Question: I have been trying to write Background Task that would show raw push notification as toast. I got push notifications working when app is running.
This is my background task class:
'''
public sealed class BackgroundNotificationsTask : IBackgroundTask
{
public void Run(IBackgroundTaskInstance taskInstance)
{
RawNotification notification = (RawNotification)taskInstance.TriggerDetails;
string content = notification.Content;
Debug.WriteLine("Background raw notification obtained!");
//SendNotification(content);
}
private void SendNotification(string text)
{
XmlDocument toastXml = ToastNotificationManager.GetTemplateContent(ToastTemplateType.ToastText01);
XmlNodeList elements = toastXml.GetElementsByTagName("text");
foreach (IXmlNode node in elements)
{
node.InnerText = text;
}
ToastNotification notification = new ToastNotification(toastXml);
ToastNotificationManager.CreateToastNotifier().Show(notification);
}
}
'''
Then I Register In MainPage.xaml.cs
'''
private void RegisterTasks()
{
BackgroundAccessStatus status = await BackgroundExecutionManager.RequestAccessAsync();
var taskRegistered = false;
var exampleTaskName = "NotificationsBackground";
foreach (var task in BackgroundTaskRegistration.AllTasks)
{
if (task.Value.Name == exampleTaskName)
{
taskRegistered = true;
break;
}
}
if(!taskRegistered)
{
var builder = new BackgroundTaskBuilder();
builder.Name = exampleTaskName;
builder.TaskEntryPoint = "BackgroundTasks.NotificationsBackground";
builder.SetTrigger(new Windows.ApplicationModel.Background.PushNotificationTrigger());
try
{
BackgroundTaskRegistration task = builder.Register();
Debug.WriteLine("Background Task registered.");
}
catch (Exception e)
{
Debug.WriteLine("Background Task register exception: " + e.ToString());
}
}
}
'''
Now in appxmanifest I have set 'Lock screen notifications' to Badge, then in Declarations I have added Background Task with properies Push notification selected and entry point set as BackgroundNotificationsTask.cs
![screen][2]
Am I doing something wron or is there something that I am missing?
EDIT:
Right now when i obtain push notification the app closes... anyone know why?

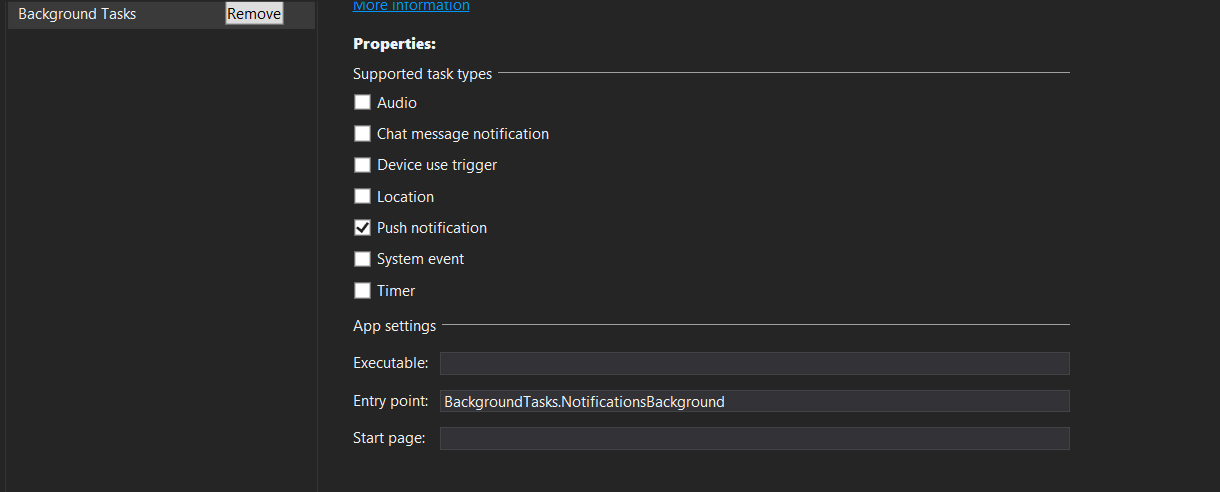
Answer: There are a couple of things you're doing wrong.
BackgroundTask projects should be Windows Runtime Components. Also make sure that your background task resides under an accessible namespace. Do not forget to reference the background task project from your app project.
When registering your background task, always use the fully qualified class name and not the file name:
'''
BackgroundTasks.BackgroundNotificationsTask
'''
This is the entry point you'll have to use in the package manifest file and in your code (given that the task class is in the project explained under 1) and the namespace is called 'BackgroundTasks').
Make sure you call this before registering any tasks:
'''
BackgroundAccessStatus status = await BackgroundExecutionManager.RequestAccessAsync();
'''
Edit: There is a pretty good walkthrough on MSDN <URL>